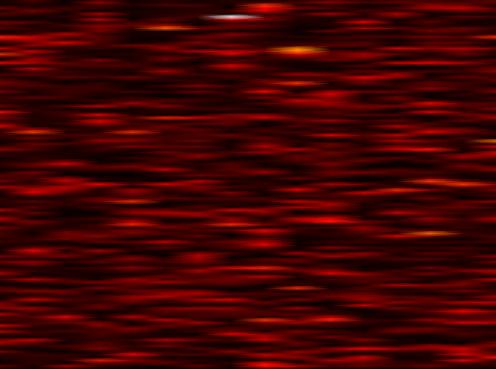
Label: WOLA